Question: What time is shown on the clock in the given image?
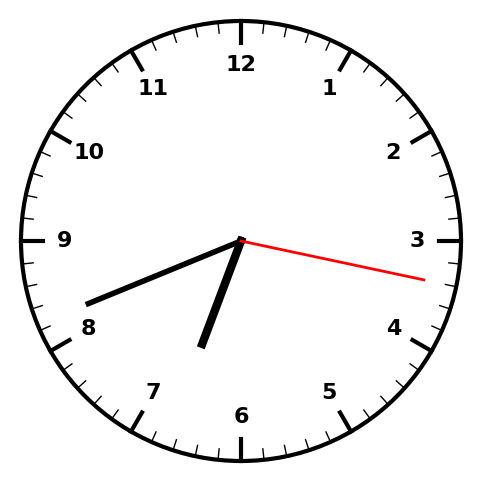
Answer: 06:41:17